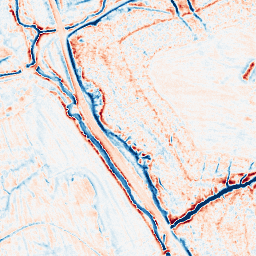
Category: edge_preserving
Decomposition family: anisotropic_diffusion
Decomposition parameters: iterations: 20
kappa: 100
gamma: 0.15
Upsampling method: sinc_blackman
Upsampling parameters: scale: 2
kernel_size: 8
Upsampling scale: 2